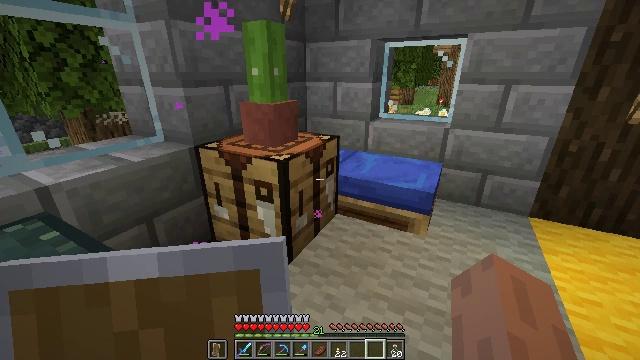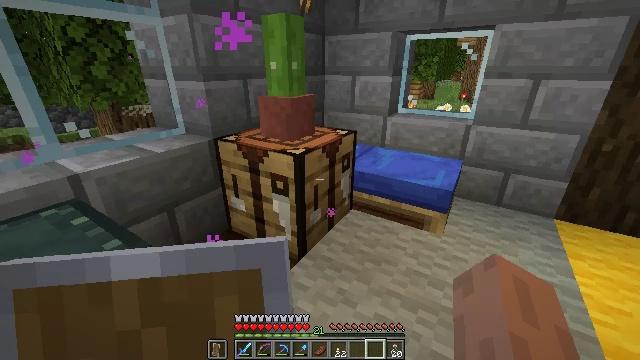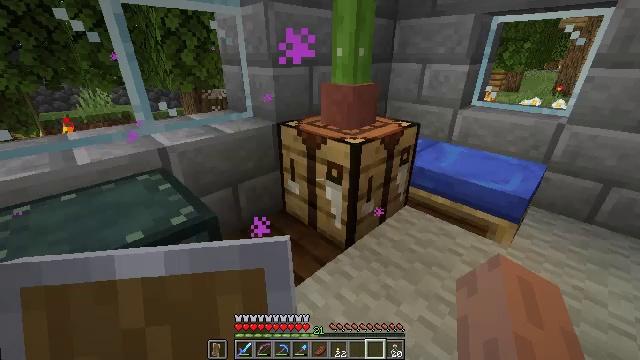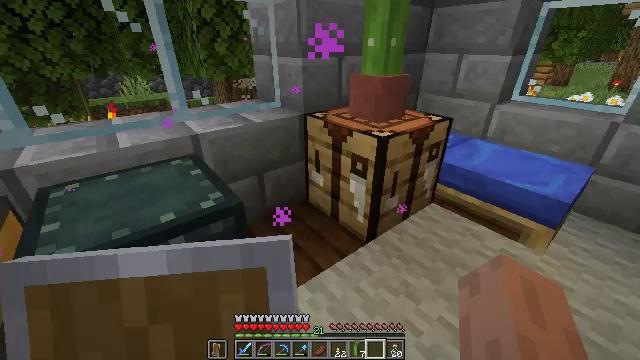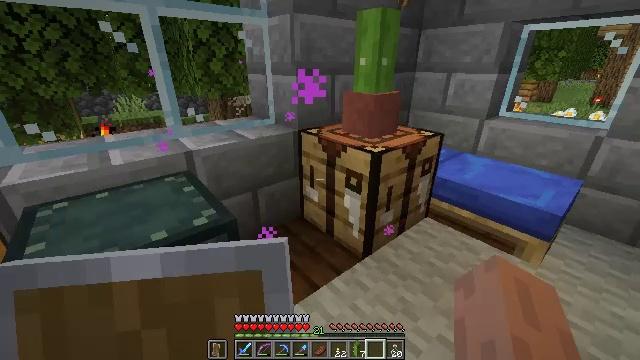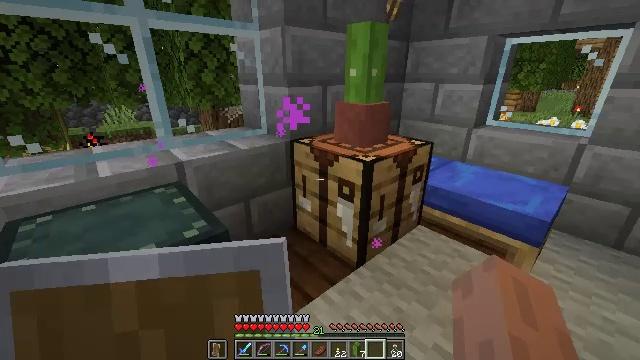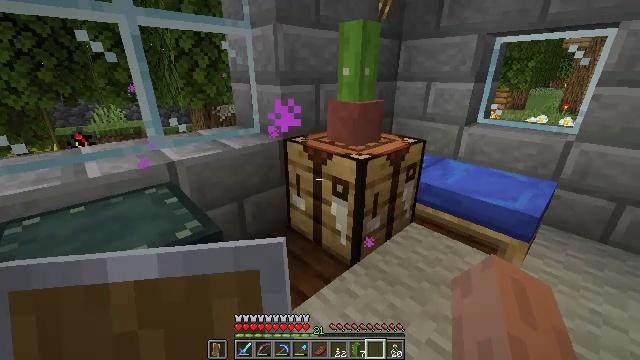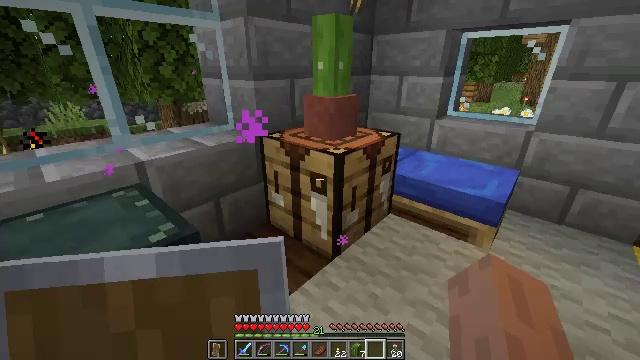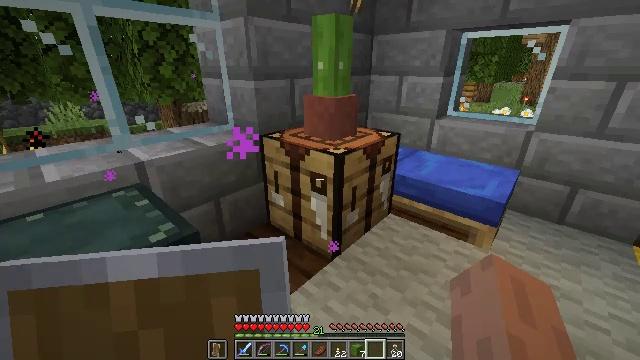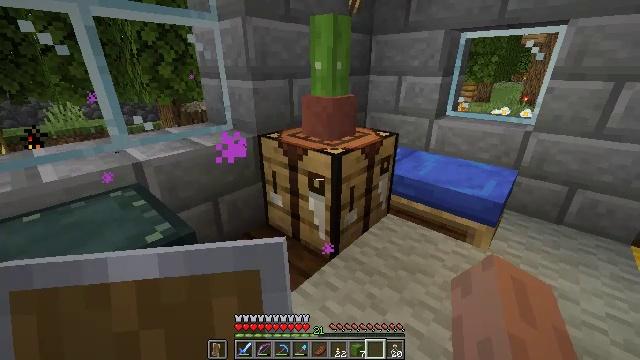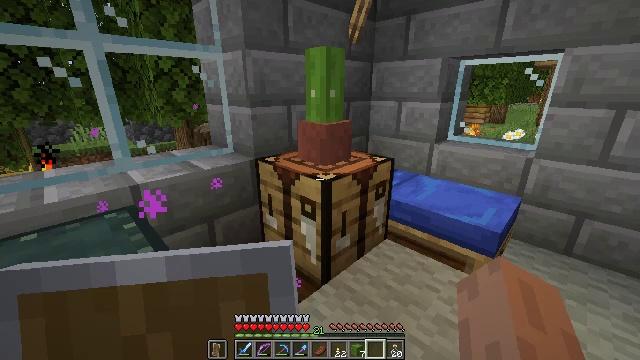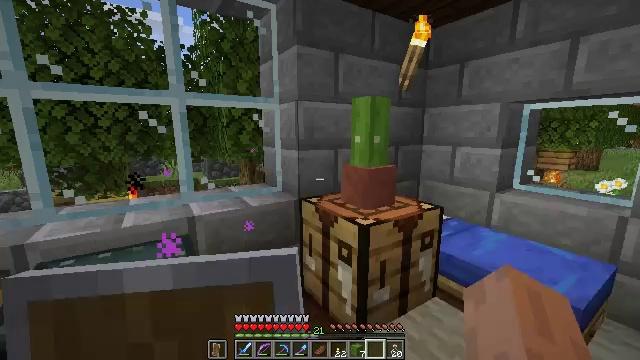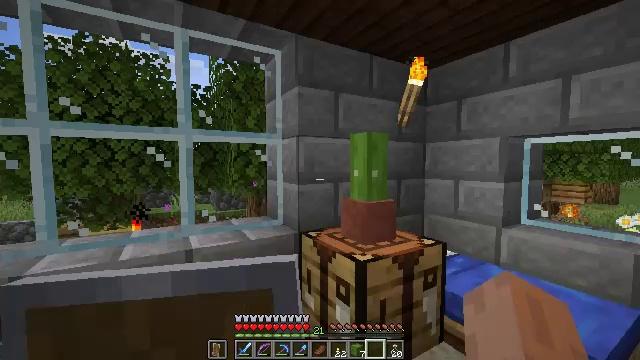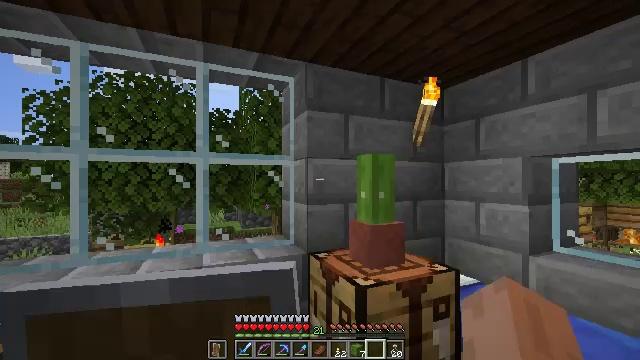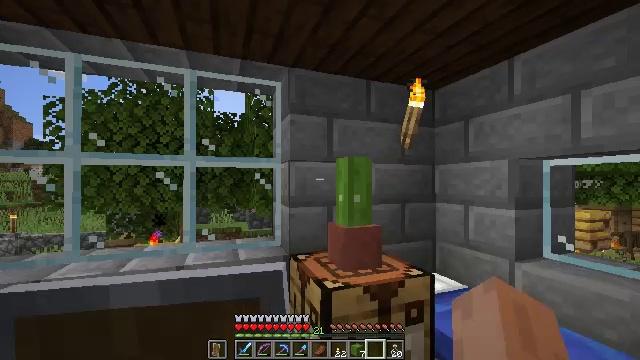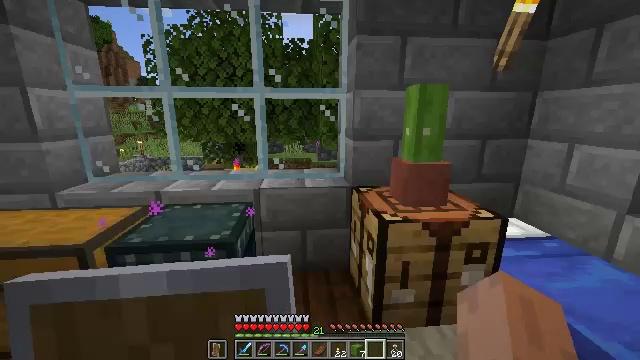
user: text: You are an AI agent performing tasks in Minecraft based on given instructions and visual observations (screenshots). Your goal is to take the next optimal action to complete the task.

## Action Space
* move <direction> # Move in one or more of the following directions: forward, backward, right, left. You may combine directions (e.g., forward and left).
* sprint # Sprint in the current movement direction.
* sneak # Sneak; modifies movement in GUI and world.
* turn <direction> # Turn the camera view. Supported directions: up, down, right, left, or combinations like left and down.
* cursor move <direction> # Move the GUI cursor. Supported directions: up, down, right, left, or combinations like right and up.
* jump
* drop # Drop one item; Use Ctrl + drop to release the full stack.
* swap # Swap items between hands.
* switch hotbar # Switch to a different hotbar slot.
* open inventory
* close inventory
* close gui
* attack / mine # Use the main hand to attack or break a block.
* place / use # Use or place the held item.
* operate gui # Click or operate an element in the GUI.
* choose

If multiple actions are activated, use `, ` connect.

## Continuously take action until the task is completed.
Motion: motion action
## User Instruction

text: Gather the potted cactus from the pot.
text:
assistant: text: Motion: turn left and down
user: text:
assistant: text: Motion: turn left and down
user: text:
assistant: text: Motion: turn left and down
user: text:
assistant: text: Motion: turn right and up
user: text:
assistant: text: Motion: turn right and up
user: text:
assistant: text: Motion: turn right
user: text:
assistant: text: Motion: turn right and down
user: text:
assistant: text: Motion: no_op
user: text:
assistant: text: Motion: move right
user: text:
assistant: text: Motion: move right, turn left and up
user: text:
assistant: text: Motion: move right, turn left and up
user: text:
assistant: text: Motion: move right, turn left and up
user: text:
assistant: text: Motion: move right, turn left and up
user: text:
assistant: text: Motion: move right, turn left
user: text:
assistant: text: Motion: move right, turn left and down
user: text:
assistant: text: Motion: turn left and down
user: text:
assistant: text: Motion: turn down
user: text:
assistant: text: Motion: no_op
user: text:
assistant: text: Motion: turn right and up
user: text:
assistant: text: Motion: turn right and up
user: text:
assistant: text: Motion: turn right and up
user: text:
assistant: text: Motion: turn right and up
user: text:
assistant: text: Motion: no_op
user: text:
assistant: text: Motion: turn up, switch to hotbar 3
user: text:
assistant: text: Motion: turn left and up, switch to hotbar 3
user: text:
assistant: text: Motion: move forward
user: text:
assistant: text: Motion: move forward, attack / mine
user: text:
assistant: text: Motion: attack / mine
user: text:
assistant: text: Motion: attack / mine
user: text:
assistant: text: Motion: attack / mine